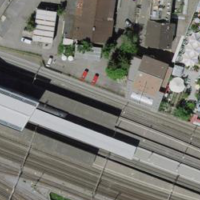
EUNIS habitat code: 57
Species observed at this site:
Milvus milvus
Pica pica
Tachymarptis melba
Corvus corone
Turdus merula